RGB frame:
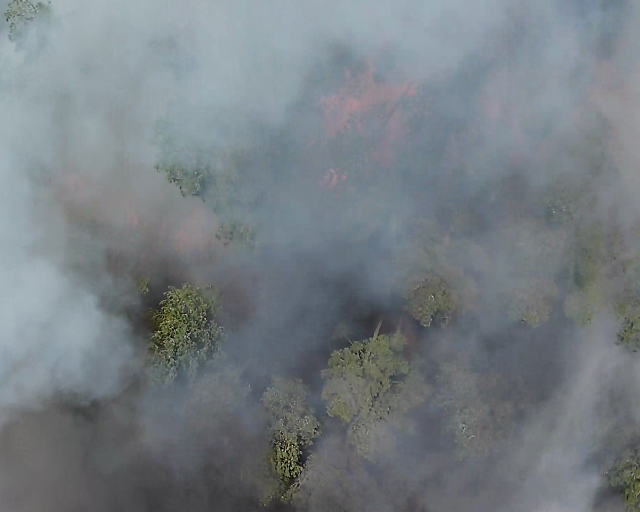
Thermal frame:
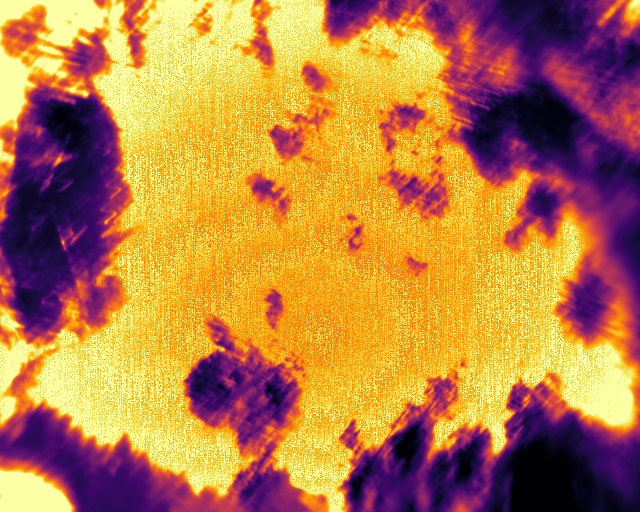
Captured: 2026-02-27 02:37:55
Pixels at or above 80 °C: 303548 (fraction of frame: 0.9264)